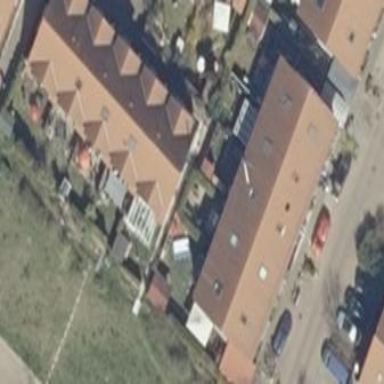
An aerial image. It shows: Terrace building.